Interaction volume radius: 5 \u00c5
Interaction volume height: 10 \u00c5
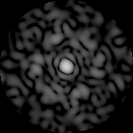
Disorder parameter: 0.7809